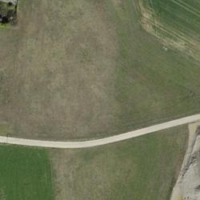
EUNIS habitat code: 24
Species observed at this site:
Tettigonia viridissima
Chorthippus biguttulus